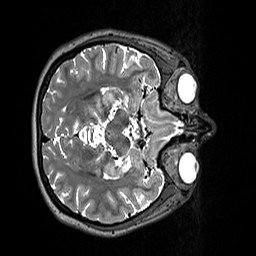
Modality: T2w
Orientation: axial
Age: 23
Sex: female
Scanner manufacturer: siemens
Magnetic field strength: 3 T
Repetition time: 3.2 s
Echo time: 0.412 s